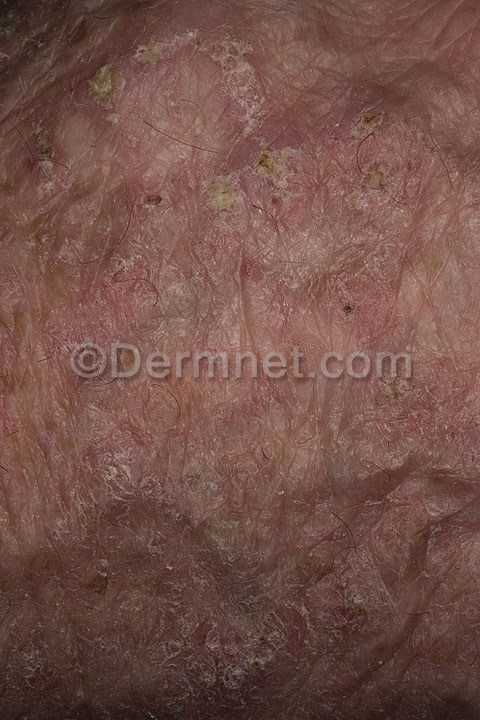
Disease: Actinic Keratosis Basal Cell Carcinoma and other Malignant Lesions